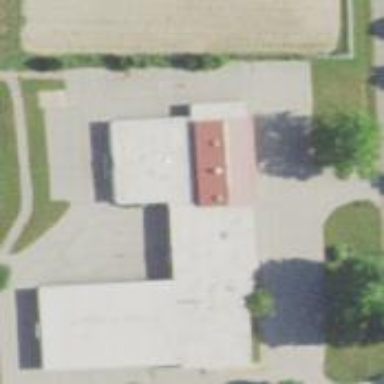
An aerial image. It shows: School.